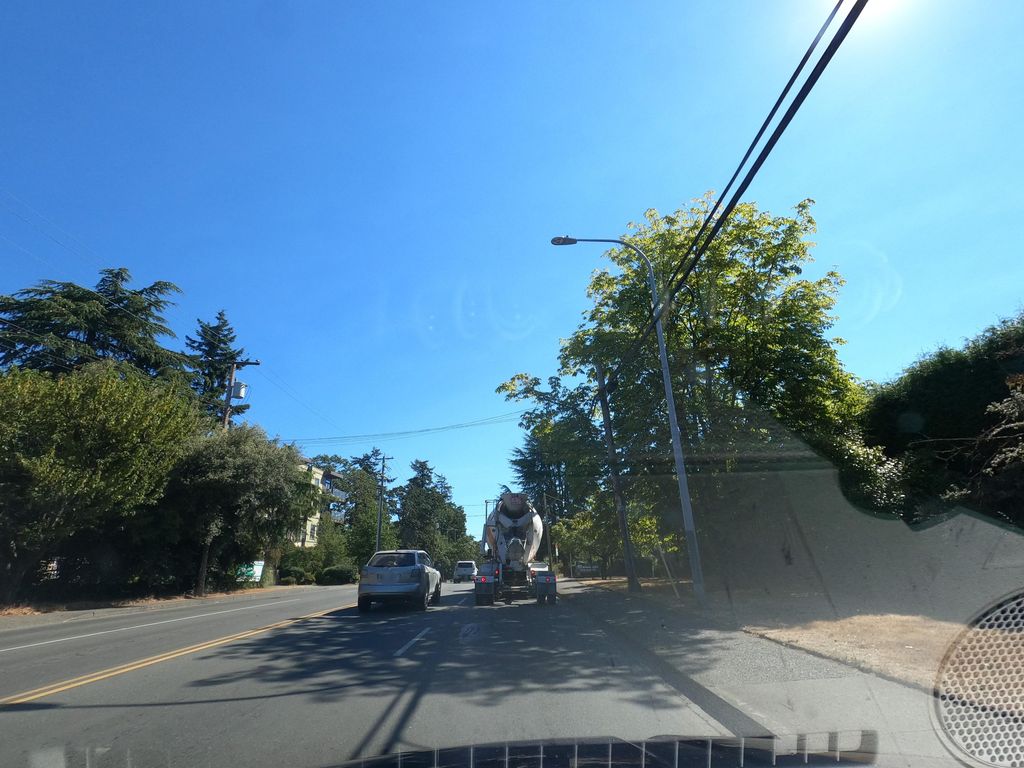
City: victoria